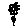
Label: flower